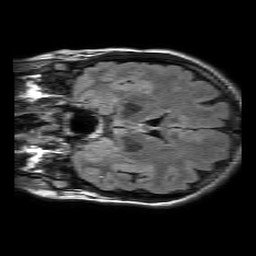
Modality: FLAIR
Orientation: coronal
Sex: female
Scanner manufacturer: philips
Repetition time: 11 s
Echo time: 0.125 s